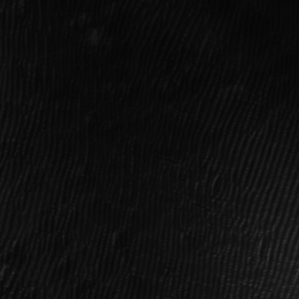
Label: frost